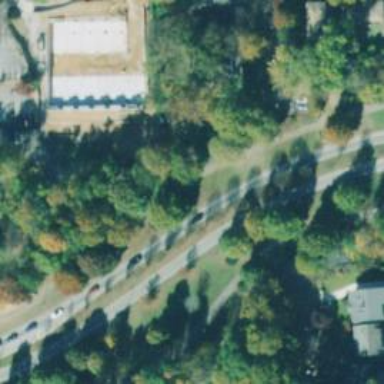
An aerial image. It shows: Asphalt trunk highway classified as expressway.